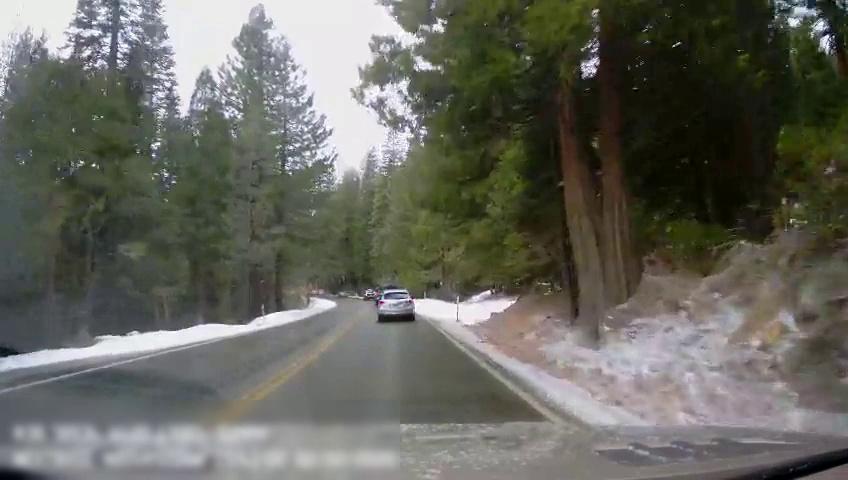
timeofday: Day
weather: Cloudy
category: Drivable Space
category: Vehicles | Car
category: Vehicles | Truck
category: Vehicles | Car
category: Lanes | Current Lane
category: Lanes | Current Lane
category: Lanes | Opposite Lane
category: Lanes | Opposite Lane